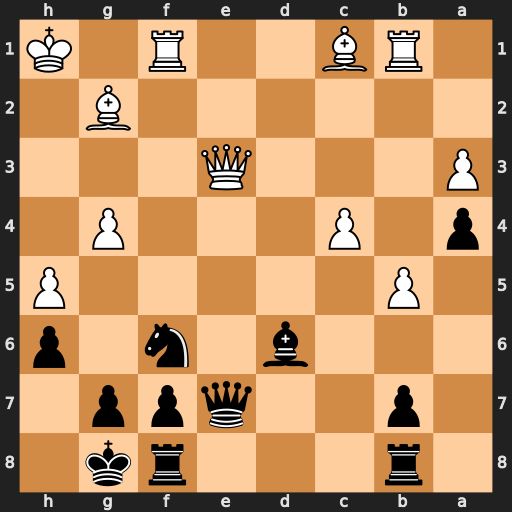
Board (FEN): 1r3rk1/1p2qpp1/3b1n1p/1P5P/p1P3P1/P3Q3/6B1/1RB2R1K
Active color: b
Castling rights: -
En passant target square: -
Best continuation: Ne4 Bxe4 Qh4+